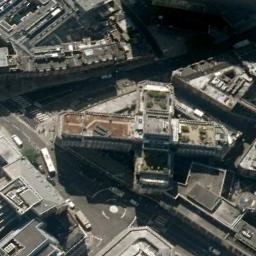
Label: church